Question: I'm developing a web site and this is the first time I'm using parallax scrolling, so I made a layout that the divs has a different shape and I want to know if somebody know how I could do that.
Bellow is how I want it

Thanks in advance
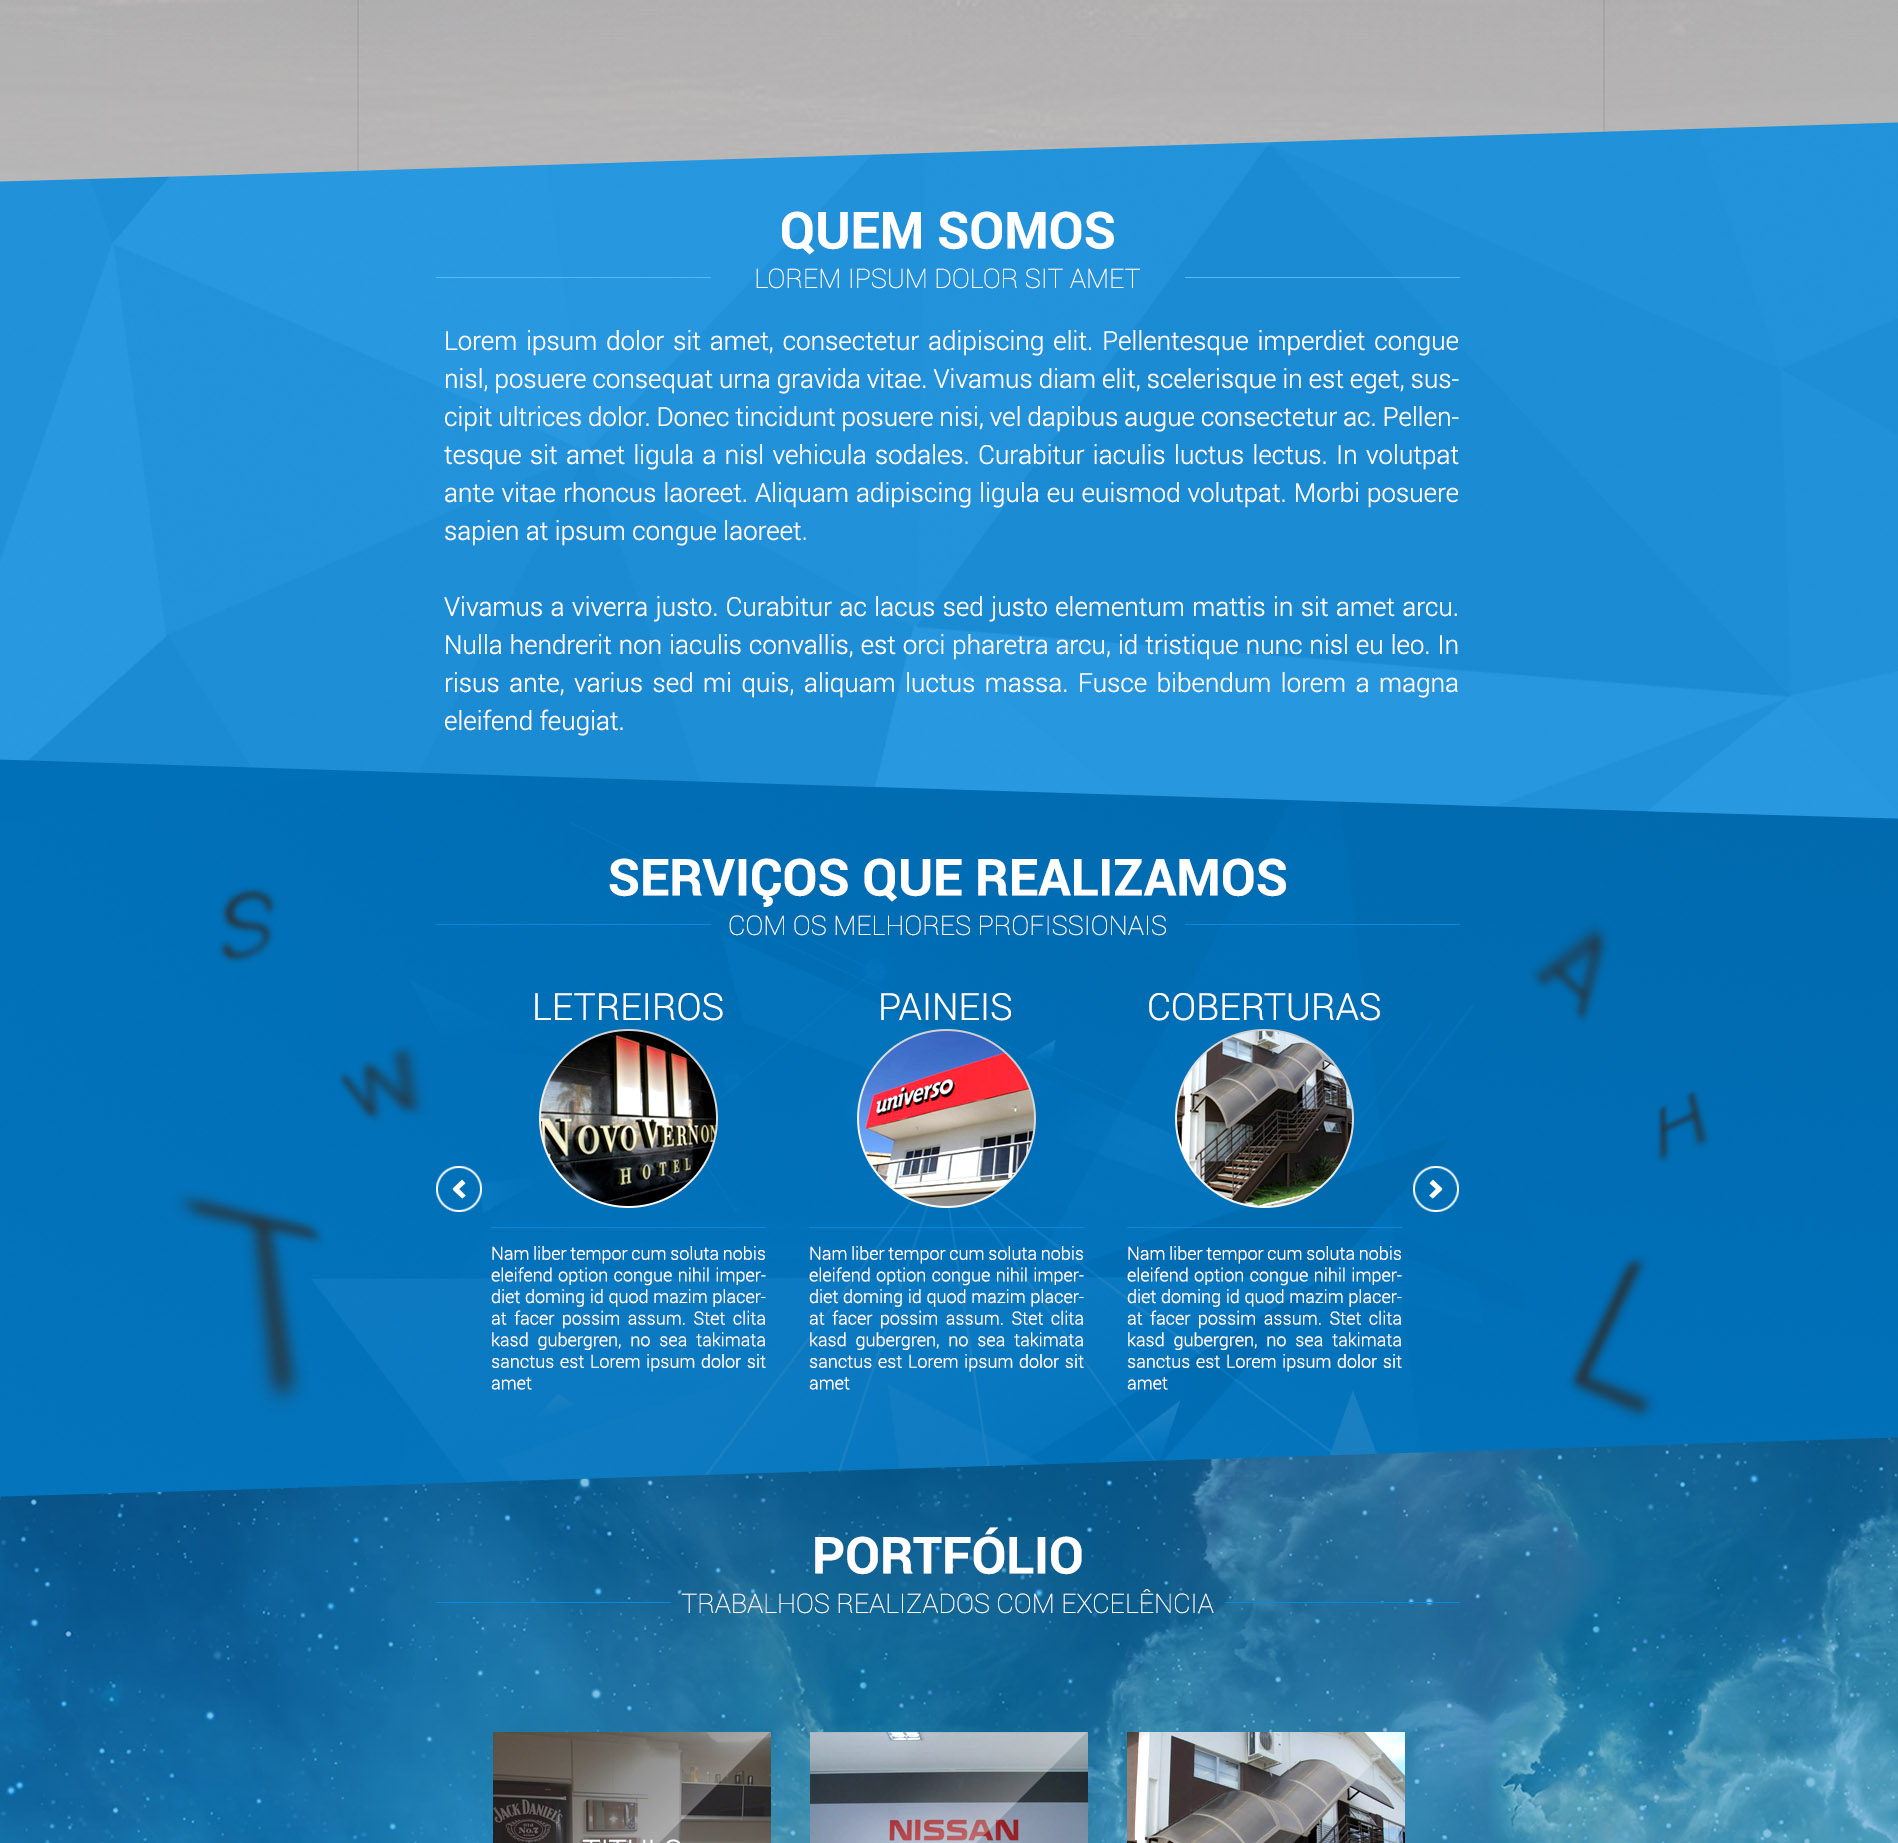
Answer: I've got an answer.
Take a look on the site I've made, <URL>
I used shape-outside property in CSS:
'''
shape-outside: polygon(100% 0%, 100% 100%, -200% 50%);
-webkit-clip-path: polygon(100% 0%, 100% 100%, -200% 50%);
'''